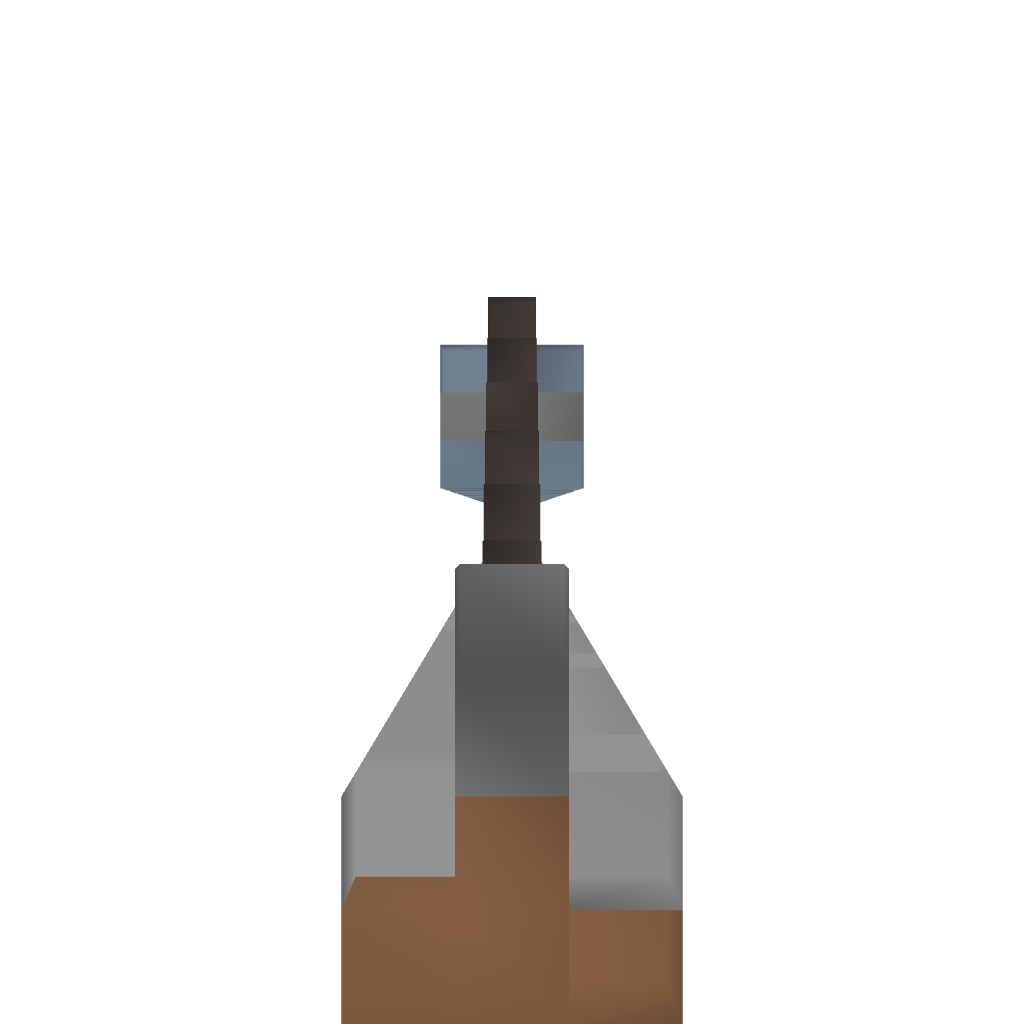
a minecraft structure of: Simple Minecart Bridge #1